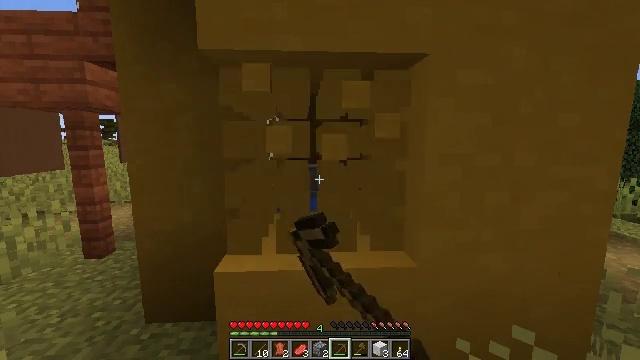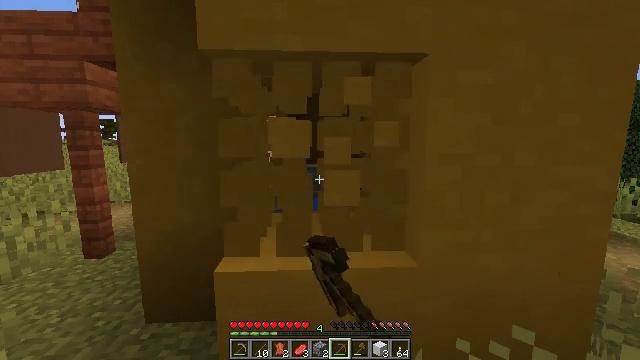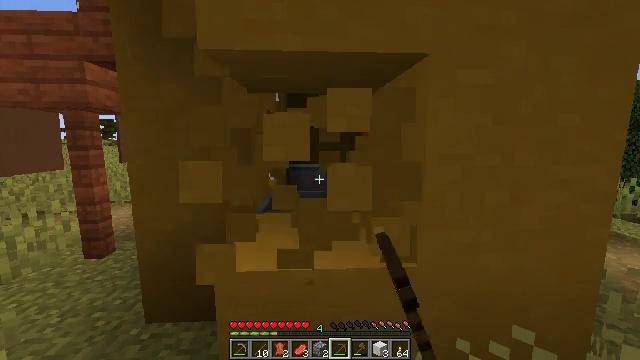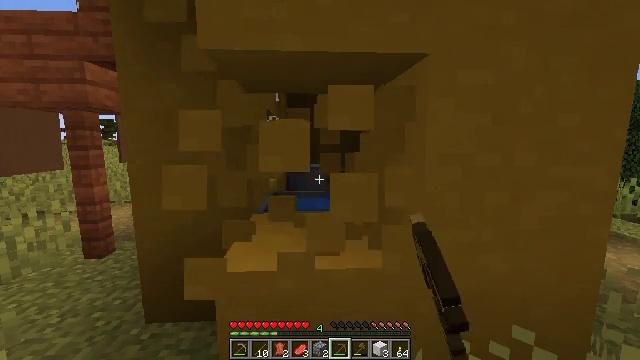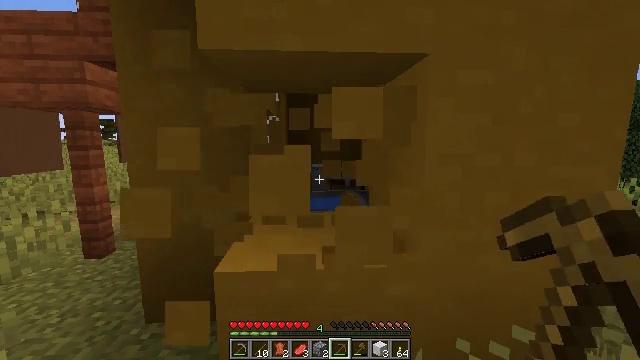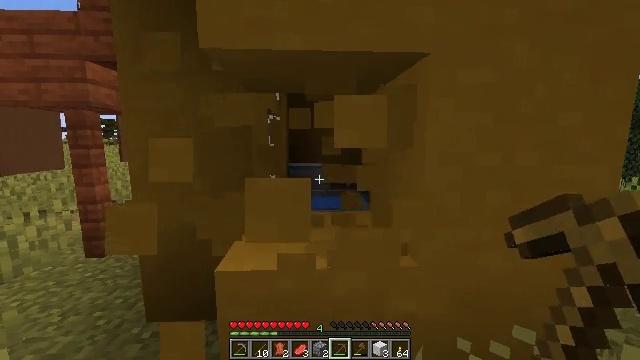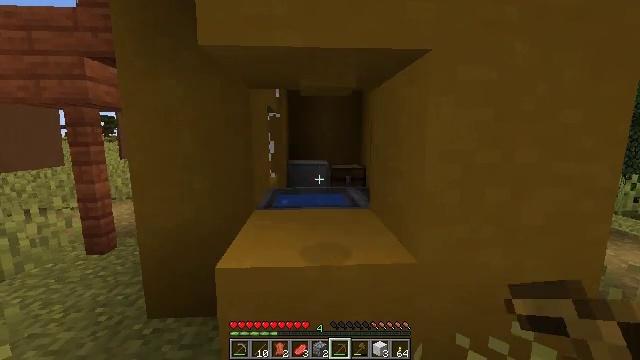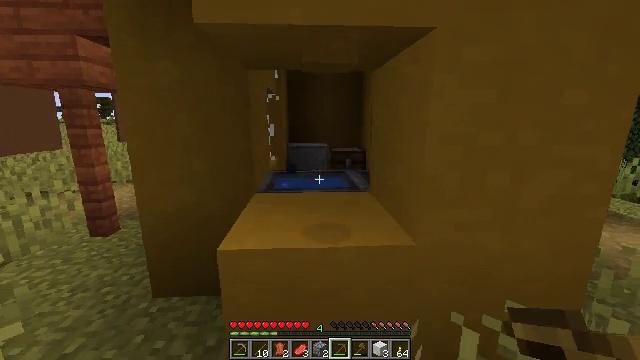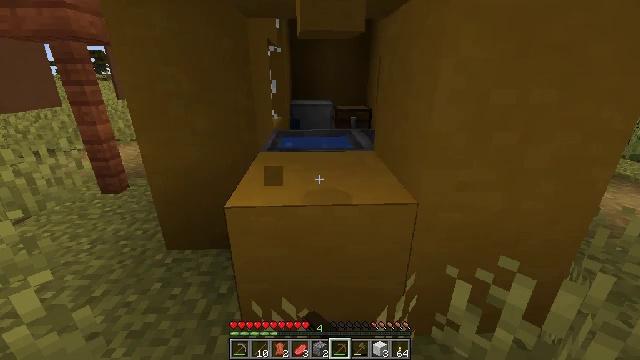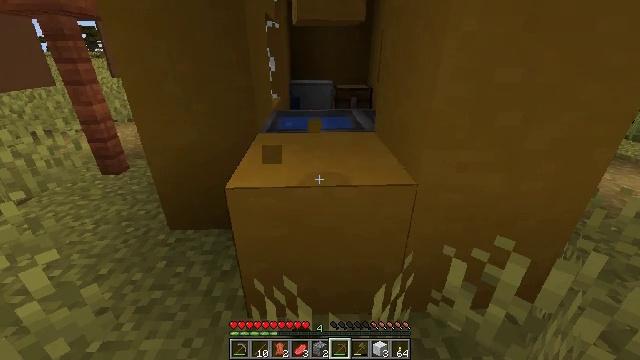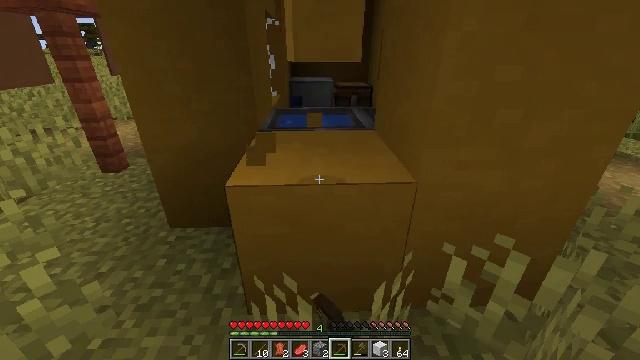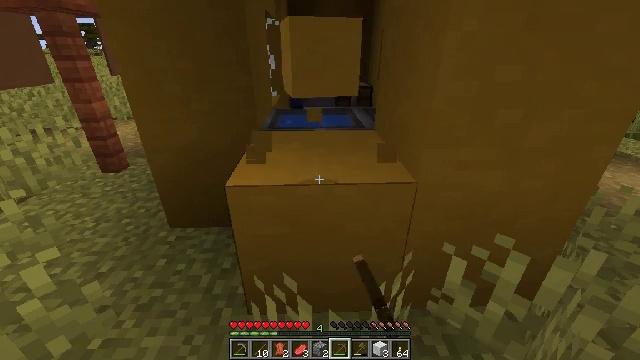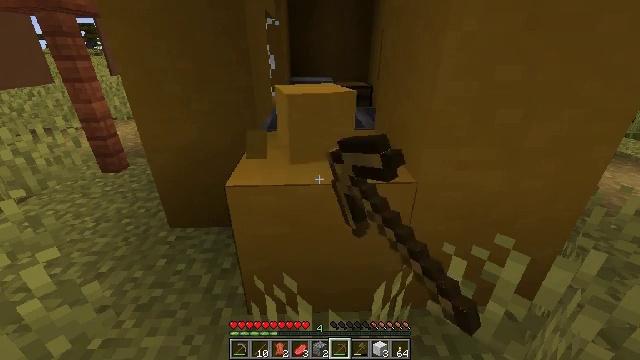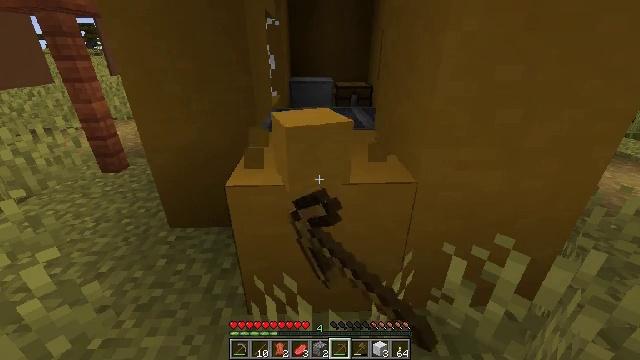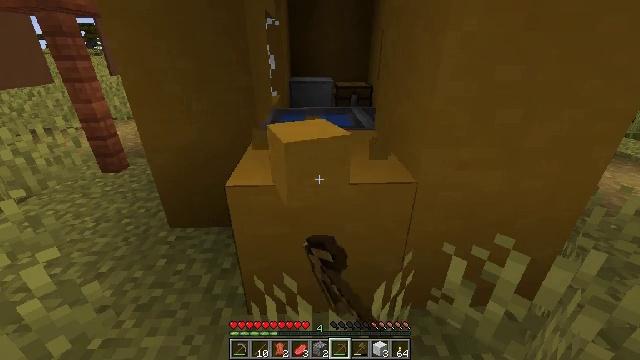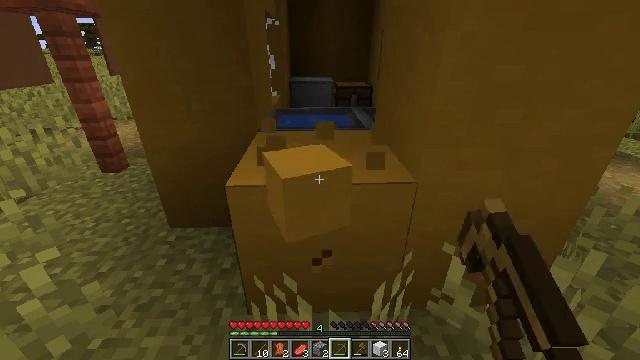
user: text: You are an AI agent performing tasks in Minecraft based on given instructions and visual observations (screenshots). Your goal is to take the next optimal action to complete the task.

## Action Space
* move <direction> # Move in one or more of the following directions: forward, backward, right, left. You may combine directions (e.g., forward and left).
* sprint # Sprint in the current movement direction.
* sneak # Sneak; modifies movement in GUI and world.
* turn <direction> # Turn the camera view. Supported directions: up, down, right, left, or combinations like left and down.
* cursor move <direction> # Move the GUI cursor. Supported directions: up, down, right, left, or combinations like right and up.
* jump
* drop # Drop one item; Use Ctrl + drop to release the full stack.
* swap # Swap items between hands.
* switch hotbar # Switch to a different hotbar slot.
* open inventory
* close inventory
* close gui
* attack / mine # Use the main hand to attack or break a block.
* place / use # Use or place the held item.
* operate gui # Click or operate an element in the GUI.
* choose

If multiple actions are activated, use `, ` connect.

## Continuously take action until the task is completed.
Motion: motion action
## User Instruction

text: Mine yellow terracotta.
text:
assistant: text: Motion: attack / mine
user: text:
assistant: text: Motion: attack / mine
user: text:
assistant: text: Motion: attack / mine
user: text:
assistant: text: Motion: attack / mine
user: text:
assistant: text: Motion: attack / mine
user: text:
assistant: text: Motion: attack / mine
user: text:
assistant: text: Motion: turn down, attack / mine
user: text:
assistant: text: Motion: turn down, attack / mine
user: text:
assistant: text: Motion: turn down, attack / mine
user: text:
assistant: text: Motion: attack / mine
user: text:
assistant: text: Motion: attack / mine
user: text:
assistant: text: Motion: attack / mine
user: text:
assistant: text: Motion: attack / mine
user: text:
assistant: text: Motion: attack / mine
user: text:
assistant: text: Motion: attack / mine
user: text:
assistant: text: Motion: attack / mine
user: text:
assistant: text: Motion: attack / mine
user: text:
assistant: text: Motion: attack / mine
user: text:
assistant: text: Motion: attack / mine
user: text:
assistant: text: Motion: attack / mine
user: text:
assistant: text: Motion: attack / mine
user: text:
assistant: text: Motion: attack / mine
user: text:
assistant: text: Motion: attack / mine
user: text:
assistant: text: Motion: attack / mine
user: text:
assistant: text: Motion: attack / mine
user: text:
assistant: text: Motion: attack / mine
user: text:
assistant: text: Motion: attack / mine
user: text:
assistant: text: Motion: attack / mine
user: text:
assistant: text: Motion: attack / mine
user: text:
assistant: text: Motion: attack / mine